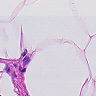
Metastatic tissue present: no